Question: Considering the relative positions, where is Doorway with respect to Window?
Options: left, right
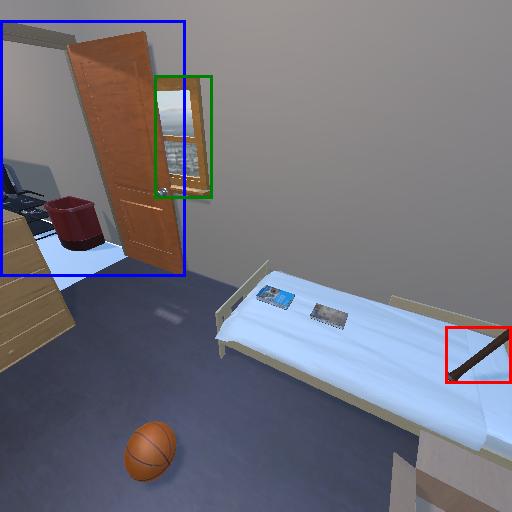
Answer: left